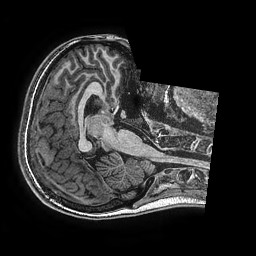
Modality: T1w
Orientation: axial
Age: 13
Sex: female
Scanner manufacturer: ge
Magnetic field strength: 3 T
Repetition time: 0.00766 s
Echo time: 0.003476 s